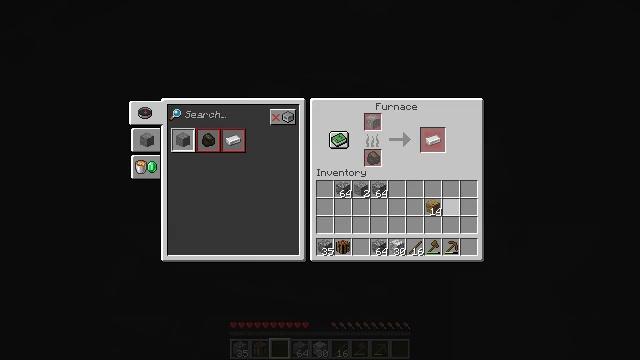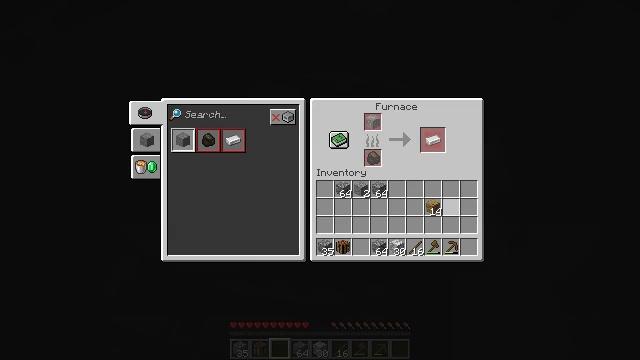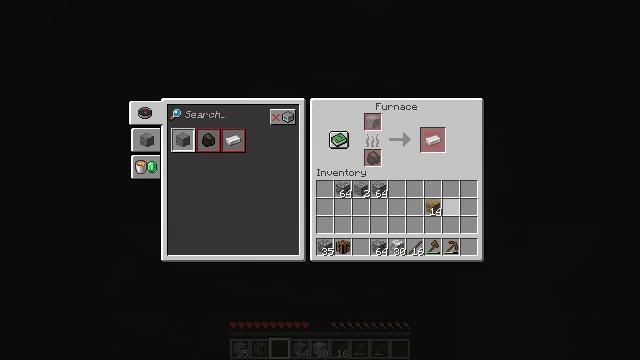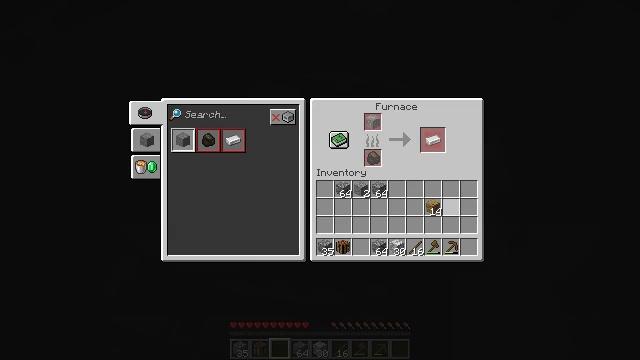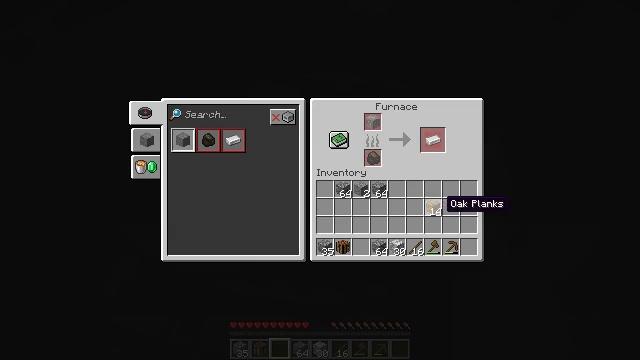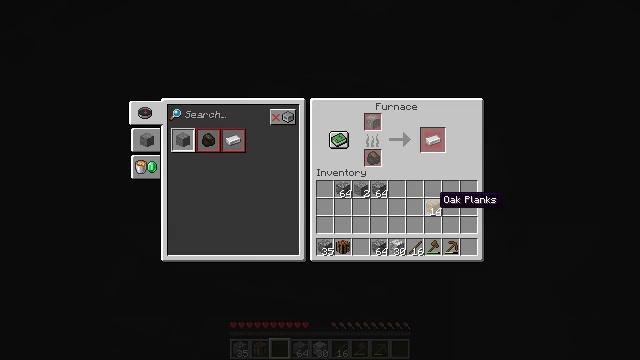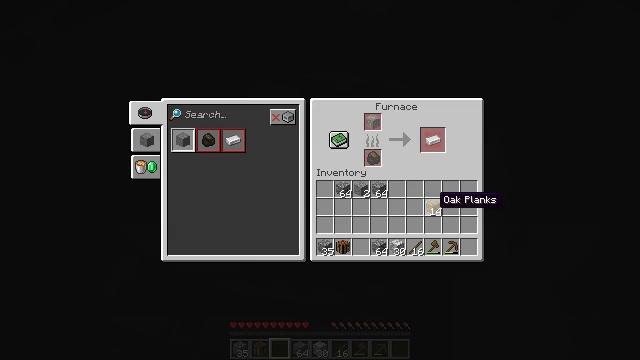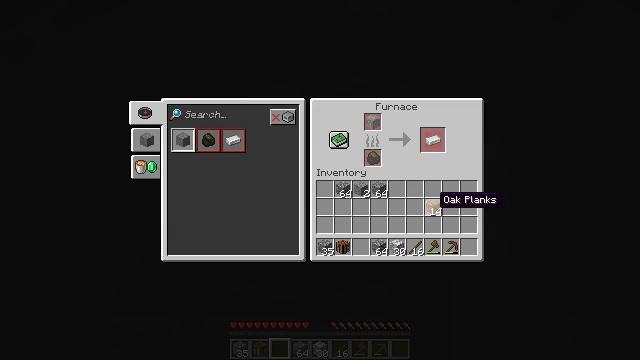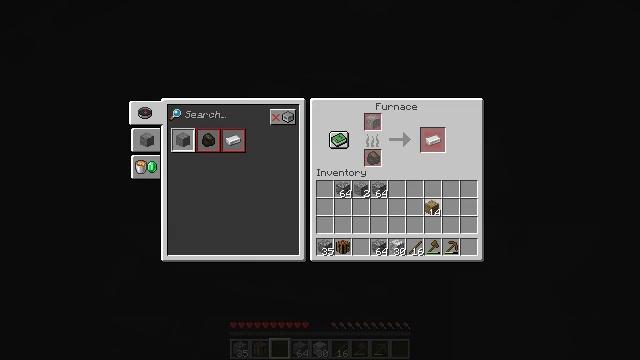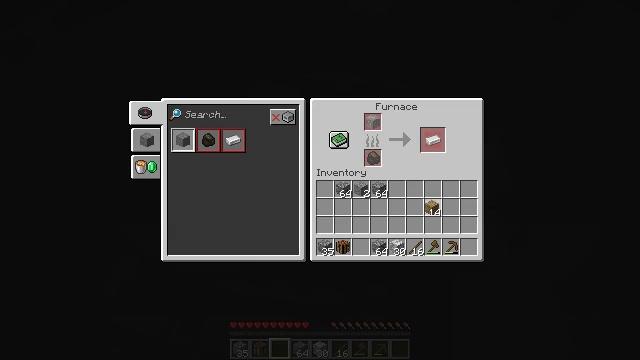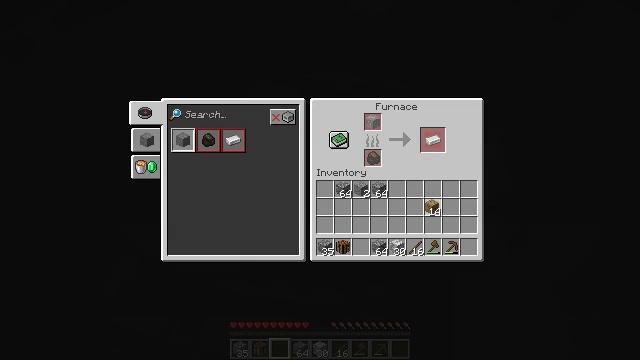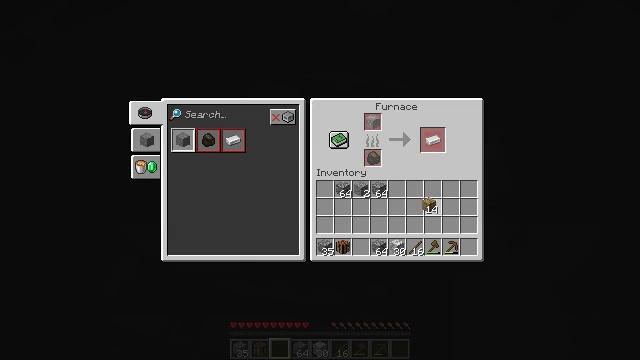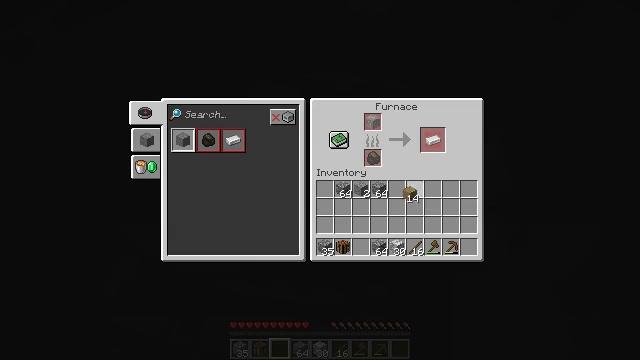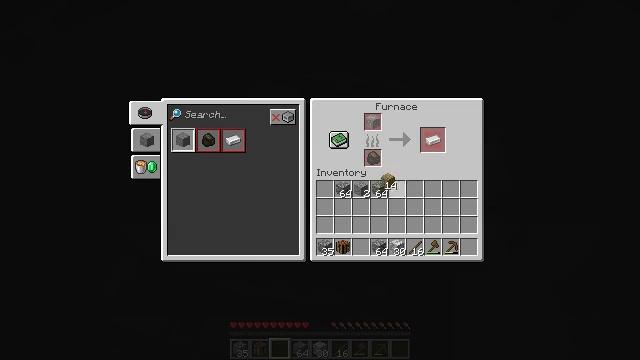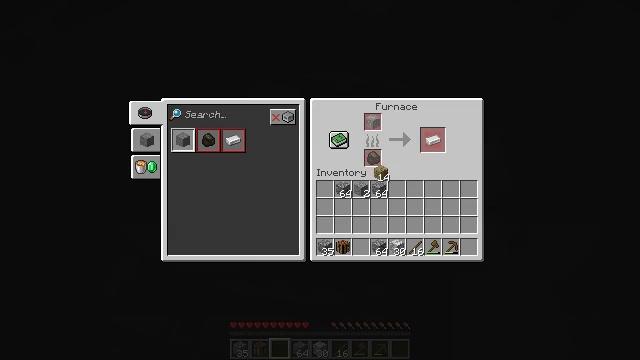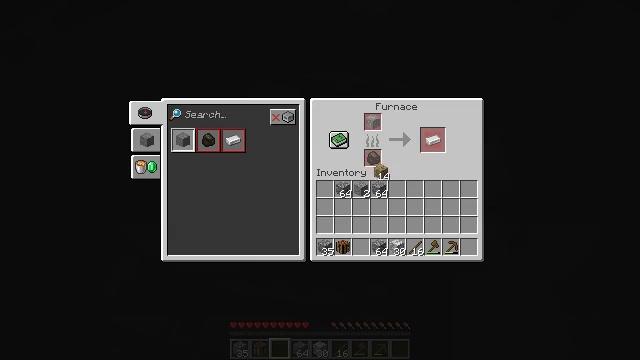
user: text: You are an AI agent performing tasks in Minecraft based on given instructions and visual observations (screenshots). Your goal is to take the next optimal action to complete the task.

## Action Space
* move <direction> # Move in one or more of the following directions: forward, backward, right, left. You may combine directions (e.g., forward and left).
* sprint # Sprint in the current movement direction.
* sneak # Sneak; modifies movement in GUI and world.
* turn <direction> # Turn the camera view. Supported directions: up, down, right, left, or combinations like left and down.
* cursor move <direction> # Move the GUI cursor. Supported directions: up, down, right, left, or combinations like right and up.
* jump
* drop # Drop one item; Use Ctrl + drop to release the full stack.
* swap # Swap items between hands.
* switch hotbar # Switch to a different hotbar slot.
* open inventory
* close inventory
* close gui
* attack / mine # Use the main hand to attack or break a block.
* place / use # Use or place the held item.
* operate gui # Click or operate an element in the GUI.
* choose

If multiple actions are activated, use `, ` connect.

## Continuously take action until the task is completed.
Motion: motion action
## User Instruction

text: Mine the furnace to collect it.
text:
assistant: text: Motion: no_op
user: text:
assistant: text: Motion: no_op
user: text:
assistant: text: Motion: no_op
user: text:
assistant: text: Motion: no_op
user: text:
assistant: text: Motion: no_op
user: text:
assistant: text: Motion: no_op
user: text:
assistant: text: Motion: no_op
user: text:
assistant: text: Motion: cursor move left
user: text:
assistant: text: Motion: no_op
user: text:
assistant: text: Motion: no_op
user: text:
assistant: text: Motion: operate gui
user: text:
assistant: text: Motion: operate gui
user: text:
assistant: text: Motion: operate gui
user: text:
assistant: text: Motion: no_op
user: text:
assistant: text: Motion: cursor move left and up
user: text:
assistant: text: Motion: cursor move left and up
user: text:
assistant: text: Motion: cursor move left and up
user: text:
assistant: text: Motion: no_op
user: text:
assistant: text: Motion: no_op
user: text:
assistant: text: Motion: no_op
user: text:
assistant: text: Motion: no_op
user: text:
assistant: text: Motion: no_op
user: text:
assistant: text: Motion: no_op
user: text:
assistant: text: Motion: no_op
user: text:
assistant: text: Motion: no_op
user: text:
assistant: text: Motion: no_op
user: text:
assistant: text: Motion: no_op
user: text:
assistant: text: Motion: no_op
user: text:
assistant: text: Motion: operate gui
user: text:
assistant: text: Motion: operate gui